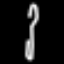
Label: fork